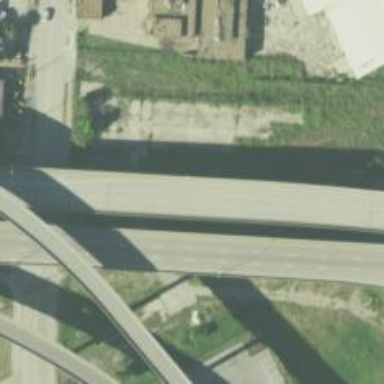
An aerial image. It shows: Viaduct bridge over motorway.